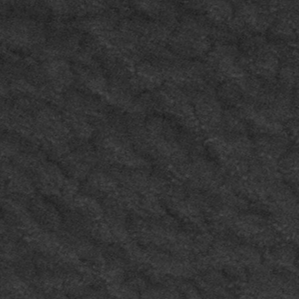
Label: frost